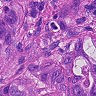
Metastatic tissue present: yes